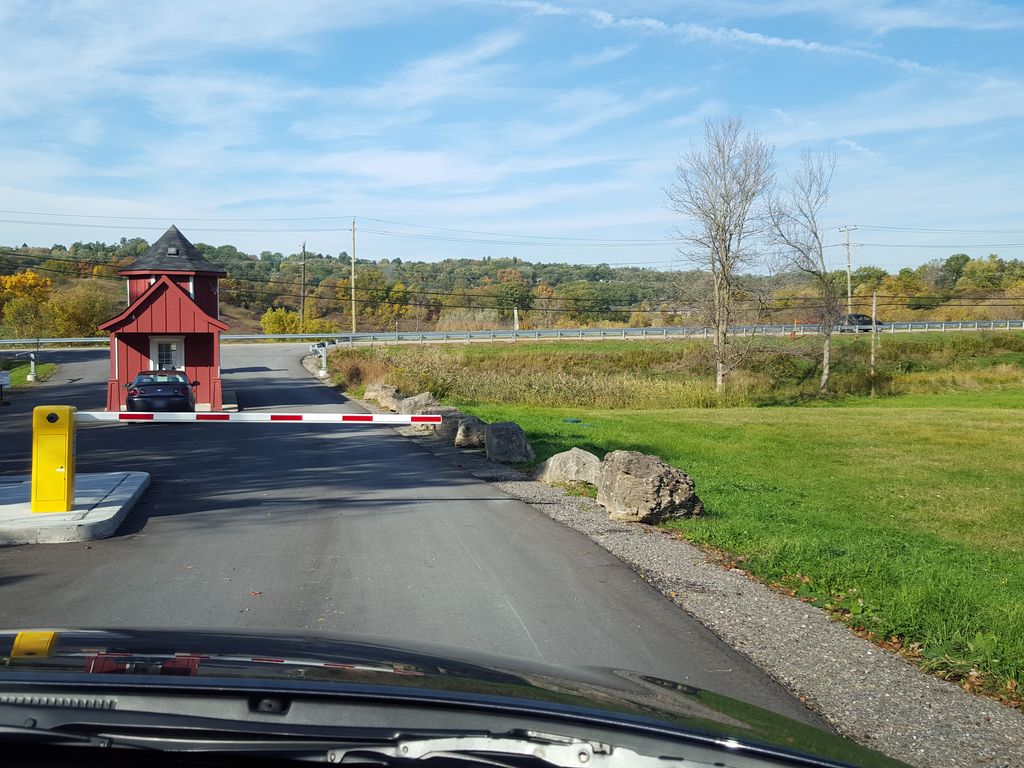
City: hamilton